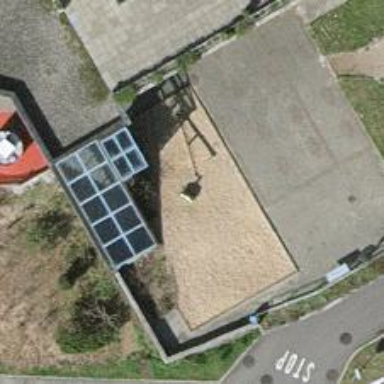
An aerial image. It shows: Playground featuring slide.